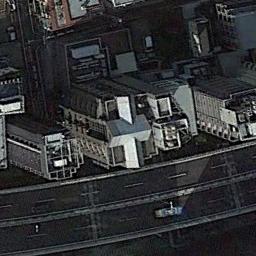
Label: commercial_area